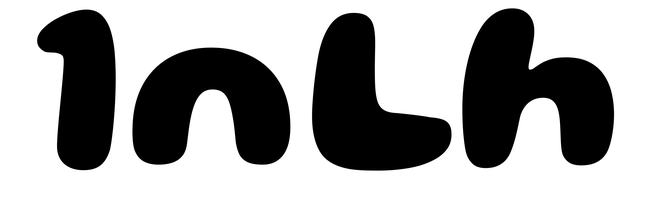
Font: Gluten_Bold